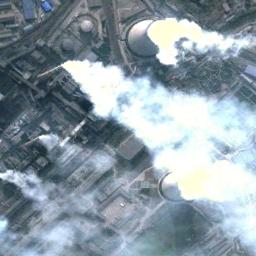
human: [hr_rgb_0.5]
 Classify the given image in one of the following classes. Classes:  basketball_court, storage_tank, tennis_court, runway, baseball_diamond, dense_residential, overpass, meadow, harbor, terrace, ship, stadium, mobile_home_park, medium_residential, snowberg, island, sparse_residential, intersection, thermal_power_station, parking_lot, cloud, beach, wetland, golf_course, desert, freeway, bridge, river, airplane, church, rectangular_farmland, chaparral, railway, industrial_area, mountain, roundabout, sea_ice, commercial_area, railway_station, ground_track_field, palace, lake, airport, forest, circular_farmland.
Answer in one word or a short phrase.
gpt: thermal_power_station